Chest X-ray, PA view. Patient: 53 years old, sex F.
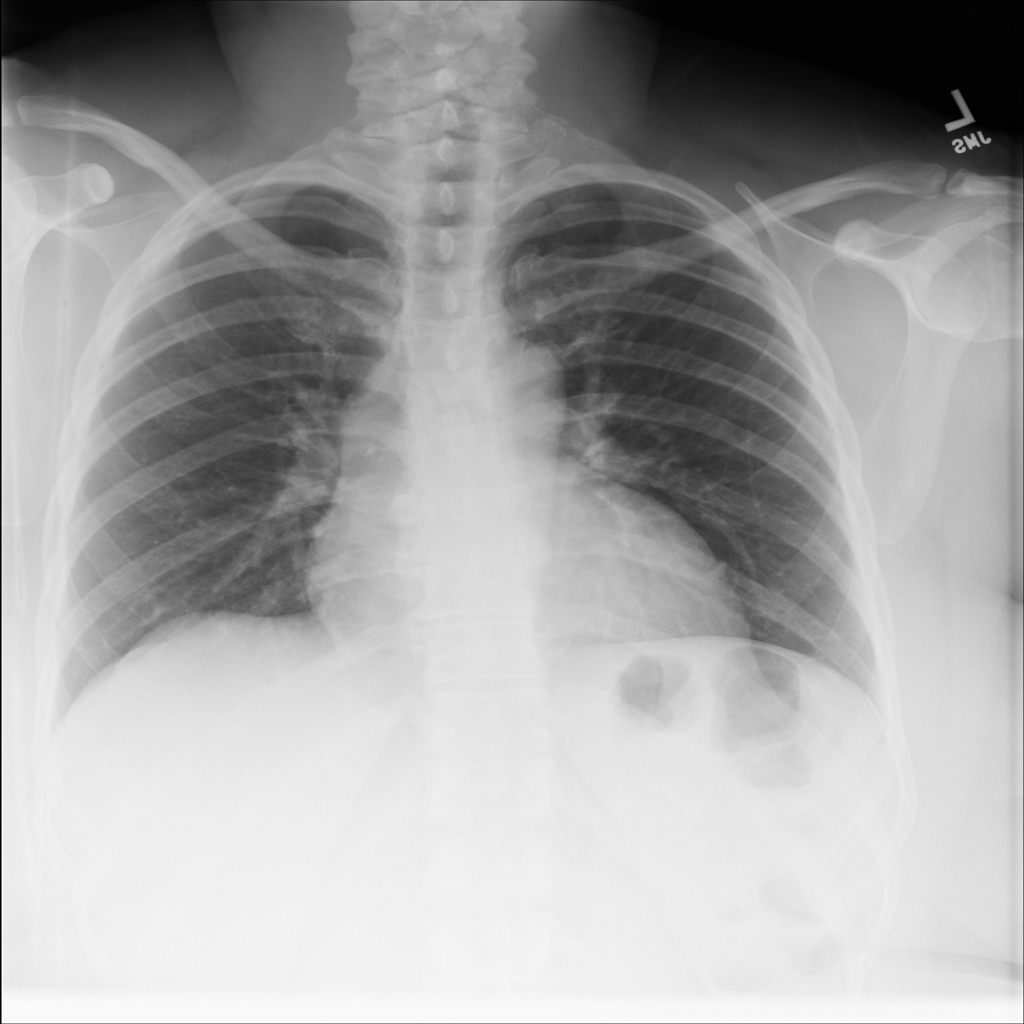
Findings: Cardiomegaly